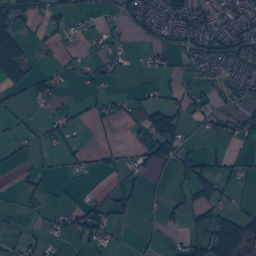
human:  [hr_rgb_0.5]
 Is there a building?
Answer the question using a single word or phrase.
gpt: yes

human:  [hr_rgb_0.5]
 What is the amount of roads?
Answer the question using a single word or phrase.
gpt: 433

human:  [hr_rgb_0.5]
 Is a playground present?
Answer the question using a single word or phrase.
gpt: yes

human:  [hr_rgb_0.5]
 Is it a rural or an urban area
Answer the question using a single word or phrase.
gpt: urban

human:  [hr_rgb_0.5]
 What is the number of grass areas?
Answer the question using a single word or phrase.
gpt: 172

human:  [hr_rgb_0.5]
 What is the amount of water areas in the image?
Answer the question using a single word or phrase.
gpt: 29

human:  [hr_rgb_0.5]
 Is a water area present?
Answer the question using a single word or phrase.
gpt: yes

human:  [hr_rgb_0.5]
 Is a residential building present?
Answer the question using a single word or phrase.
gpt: yes

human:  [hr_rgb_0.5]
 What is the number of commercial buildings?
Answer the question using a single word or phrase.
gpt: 13

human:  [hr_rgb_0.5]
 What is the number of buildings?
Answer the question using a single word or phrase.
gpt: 2284

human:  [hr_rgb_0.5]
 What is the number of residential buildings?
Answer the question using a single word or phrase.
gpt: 2261

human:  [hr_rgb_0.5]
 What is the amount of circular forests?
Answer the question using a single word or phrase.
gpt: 0

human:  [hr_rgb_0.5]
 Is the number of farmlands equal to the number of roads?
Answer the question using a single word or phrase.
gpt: no

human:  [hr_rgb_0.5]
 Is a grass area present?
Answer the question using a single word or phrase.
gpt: yes

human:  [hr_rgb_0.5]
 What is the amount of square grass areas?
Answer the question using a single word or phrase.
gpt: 2

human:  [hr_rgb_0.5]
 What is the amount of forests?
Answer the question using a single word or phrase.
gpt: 87

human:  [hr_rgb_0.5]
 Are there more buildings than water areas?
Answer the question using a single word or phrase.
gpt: yes

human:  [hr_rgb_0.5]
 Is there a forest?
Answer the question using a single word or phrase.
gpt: yes

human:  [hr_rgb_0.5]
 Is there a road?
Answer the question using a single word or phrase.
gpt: yes

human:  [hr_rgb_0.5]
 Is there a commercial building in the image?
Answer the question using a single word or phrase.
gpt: yes

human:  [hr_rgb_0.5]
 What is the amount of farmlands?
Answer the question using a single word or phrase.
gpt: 38

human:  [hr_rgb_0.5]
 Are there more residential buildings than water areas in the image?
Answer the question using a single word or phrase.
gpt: yes

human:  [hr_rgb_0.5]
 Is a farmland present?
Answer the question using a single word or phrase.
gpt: yes

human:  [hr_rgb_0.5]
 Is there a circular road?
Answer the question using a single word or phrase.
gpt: no

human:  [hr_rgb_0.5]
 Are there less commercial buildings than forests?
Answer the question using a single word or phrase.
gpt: yes

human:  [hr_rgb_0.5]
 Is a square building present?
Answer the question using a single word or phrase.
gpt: yes

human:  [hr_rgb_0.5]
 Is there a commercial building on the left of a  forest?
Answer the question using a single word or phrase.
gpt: yes

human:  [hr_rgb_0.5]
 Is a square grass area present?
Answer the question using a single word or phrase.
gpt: yes

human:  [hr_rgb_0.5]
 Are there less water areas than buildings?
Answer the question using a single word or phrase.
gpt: yes

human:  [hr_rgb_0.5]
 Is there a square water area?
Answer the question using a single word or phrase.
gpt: yes

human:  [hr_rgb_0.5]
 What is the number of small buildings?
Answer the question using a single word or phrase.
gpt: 2268

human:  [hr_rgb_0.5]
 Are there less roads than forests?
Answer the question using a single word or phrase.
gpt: no

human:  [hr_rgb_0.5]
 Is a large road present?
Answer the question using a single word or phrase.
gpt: no

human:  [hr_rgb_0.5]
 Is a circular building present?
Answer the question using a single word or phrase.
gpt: yes

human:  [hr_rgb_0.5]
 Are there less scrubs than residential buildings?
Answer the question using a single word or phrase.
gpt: yes

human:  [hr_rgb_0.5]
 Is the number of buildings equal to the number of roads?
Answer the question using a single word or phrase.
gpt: no

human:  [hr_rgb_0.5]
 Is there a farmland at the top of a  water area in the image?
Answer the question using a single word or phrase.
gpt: yes

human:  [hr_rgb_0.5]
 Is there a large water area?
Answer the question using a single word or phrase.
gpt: yes

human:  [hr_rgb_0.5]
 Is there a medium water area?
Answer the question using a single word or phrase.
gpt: yes

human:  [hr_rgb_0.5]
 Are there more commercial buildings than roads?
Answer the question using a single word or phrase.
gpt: no

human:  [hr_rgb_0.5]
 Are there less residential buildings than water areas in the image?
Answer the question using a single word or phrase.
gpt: no

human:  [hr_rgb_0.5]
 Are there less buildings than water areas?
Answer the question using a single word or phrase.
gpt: no

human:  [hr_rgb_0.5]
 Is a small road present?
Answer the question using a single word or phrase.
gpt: yes

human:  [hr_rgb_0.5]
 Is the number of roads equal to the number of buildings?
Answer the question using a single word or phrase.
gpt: no

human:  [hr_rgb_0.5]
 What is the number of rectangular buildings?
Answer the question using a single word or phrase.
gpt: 1221

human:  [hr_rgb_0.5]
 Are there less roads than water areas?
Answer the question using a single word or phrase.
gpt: no

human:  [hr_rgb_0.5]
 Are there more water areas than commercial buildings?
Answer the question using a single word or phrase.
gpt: yes

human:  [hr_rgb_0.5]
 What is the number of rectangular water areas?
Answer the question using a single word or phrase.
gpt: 5

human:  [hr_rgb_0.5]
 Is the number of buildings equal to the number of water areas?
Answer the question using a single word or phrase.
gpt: no

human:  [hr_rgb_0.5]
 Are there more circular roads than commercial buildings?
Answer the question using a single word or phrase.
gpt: no

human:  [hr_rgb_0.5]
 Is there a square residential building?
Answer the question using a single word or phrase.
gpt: yes

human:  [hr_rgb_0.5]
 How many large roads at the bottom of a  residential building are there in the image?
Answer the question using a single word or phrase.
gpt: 0

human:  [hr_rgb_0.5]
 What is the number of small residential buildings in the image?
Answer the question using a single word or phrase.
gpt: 2248

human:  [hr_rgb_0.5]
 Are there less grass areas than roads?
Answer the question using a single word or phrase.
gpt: yes

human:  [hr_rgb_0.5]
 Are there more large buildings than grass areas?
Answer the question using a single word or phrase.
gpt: no

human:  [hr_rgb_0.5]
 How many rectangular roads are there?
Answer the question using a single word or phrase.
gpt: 0

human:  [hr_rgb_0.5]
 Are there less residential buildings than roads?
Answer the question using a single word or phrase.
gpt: no

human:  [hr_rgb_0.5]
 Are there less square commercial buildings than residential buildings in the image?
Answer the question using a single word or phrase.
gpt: yes

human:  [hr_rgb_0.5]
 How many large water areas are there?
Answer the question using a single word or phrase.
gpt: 2

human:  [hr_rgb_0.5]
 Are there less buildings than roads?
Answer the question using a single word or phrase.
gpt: no

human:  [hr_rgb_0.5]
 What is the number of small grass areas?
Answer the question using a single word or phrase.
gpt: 23

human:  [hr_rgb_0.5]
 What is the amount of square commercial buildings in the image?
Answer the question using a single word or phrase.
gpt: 0

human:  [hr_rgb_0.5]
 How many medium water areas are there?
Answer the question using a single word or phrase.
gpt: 7

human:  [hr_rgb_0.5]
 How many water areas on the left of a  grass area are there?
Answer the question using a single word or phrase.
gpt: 29